高一 · 代数
某地电信部门规定: 拨打市内电话时, 如果通话时间不超过 $3 \mathrm{~min}$, 则收取通话费 0.22
元; 如果通话时间超过 $3 \mathrm{~min}$, 则超过部分按每分钟 0.1 元收取通话费, 不足 $1 \mathrm{~min}$ 按 $1 \mathrm{~min}$计. 设通话时间为（min）, 通话费用为 $\mathrm{y} （$ 元）, 编写一个计算通话费用的程序, 并画出程序框图.
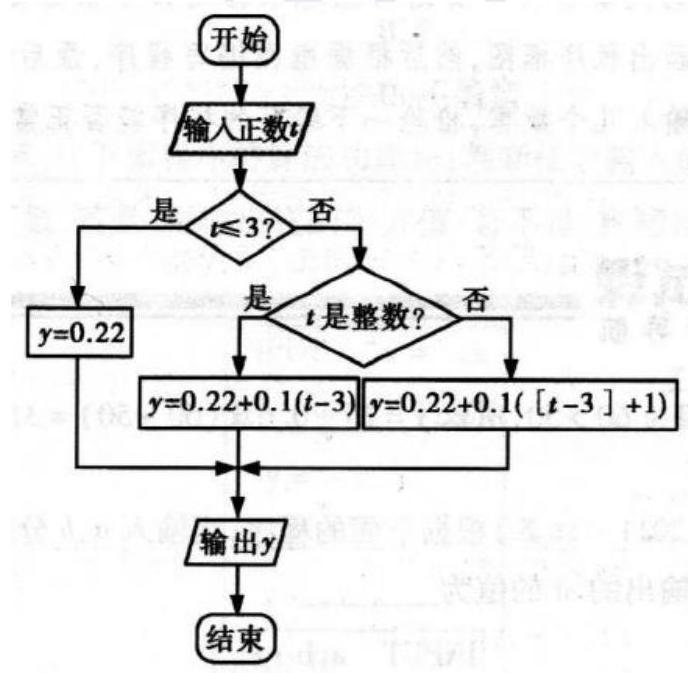
答案: $\mathrm{y}$ 是关于 $\mathrm{t}$ 的分段函数, 关系式为

$y=\left\{\begin{array}{l}0.22,0<t \leqslant 3 \\ 0.22+0.1(t-3), t>3 \quad \text { A } t \in \mathbf{Z} \\ 0.22+0.1([t-3]+1), t>3 \mathrm{AA} \notin \mathbf{Z}\end{array}\right.$

INPUT“请输入通话时间（min）: "; t IF $\mathrm{t}<=3$ AND $\mathrm{t}>0$ THEN

$y=0.22$

ELSE

IF INT（ $t)=t$ THEN

$$
\mathrm{y}=0.22+0.1 *(\mathrm{t}-3)
$$

ELSE

$$
\mathrm{y}=0.22+0.1 *(\mathrm{INT}(\mathrm{t}-3)+1)
$$

END IF

END IF

PRINT“通话费用为（元）"; y

END